Field crop: maize
Growth stage: 1
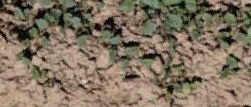
Species: convolvulus